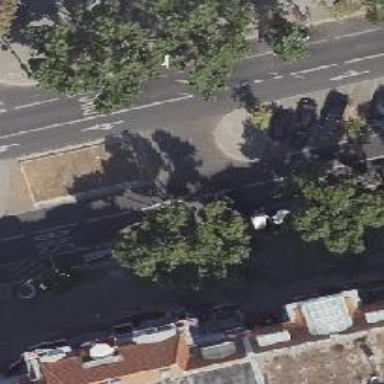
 and shared bus and cycleway on the right side."